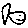
Label: fish